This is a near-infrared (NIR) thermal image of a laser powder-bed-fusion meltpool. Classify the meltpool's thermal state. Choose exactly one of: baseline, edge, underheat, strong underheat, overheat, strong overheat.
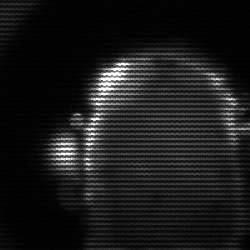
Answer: baseline